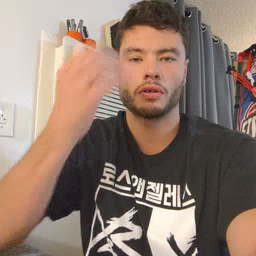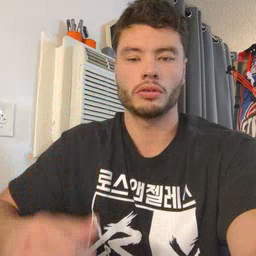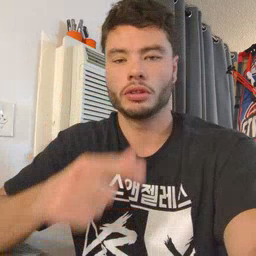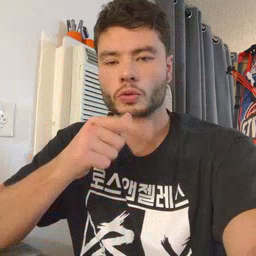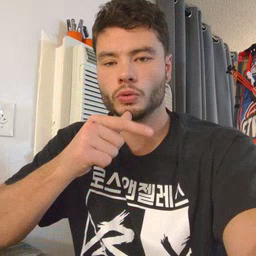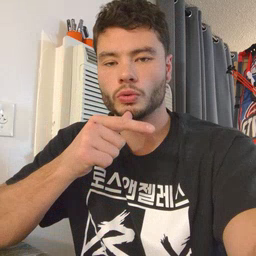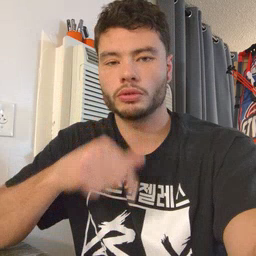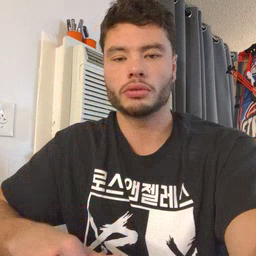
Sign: who